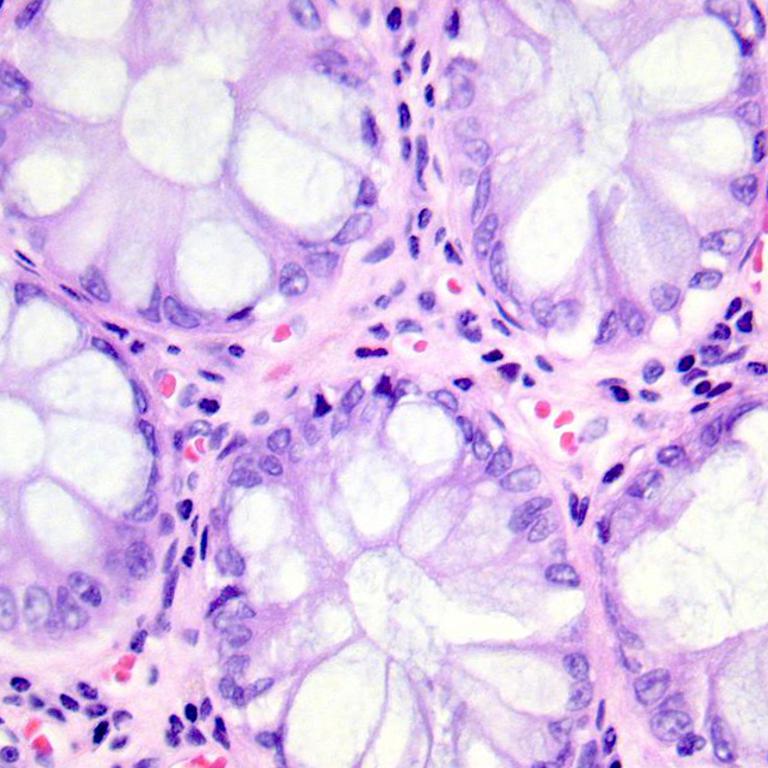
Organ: colon
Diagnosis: benign